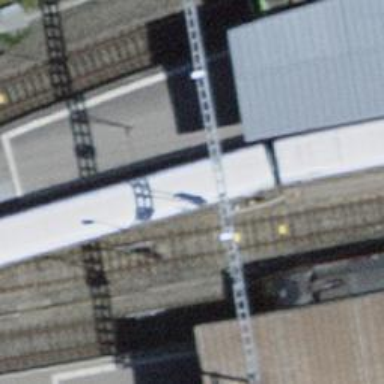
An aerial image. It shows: Railway signal.